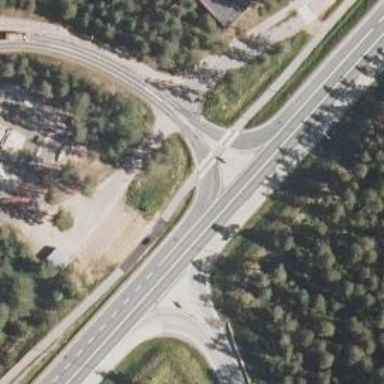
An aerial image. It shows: Tertiary trunk link highway.